Aerial crown-view tile of a tropical tree (Barro Colorado Island, Panama), acquired 20240716:
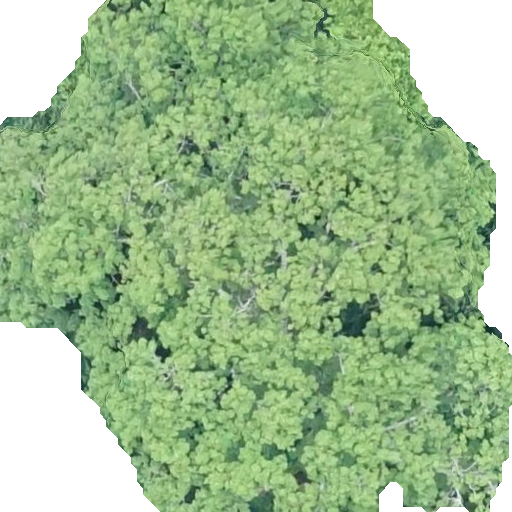
Species: Ceiba pentandra
GBIF accepted scientific name: Ceiba pentandra
Crown area: 346.325 m²